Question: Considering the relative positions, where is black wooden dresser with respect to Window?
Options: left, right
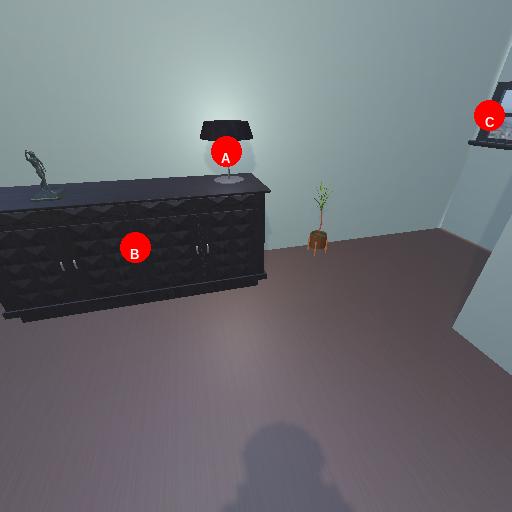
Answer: left